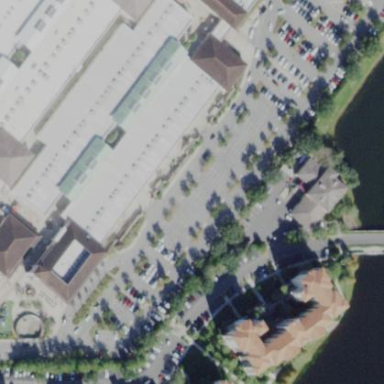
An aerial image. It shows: Retail building.